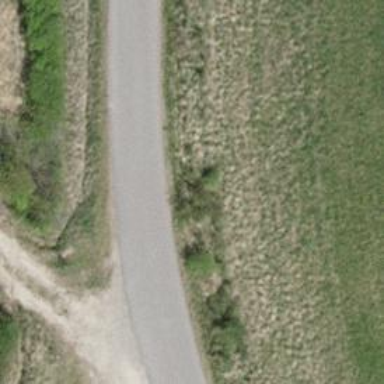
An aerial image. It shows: Unclassified road with asphalt surface.